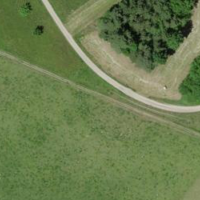
EUNIS habitat code: 52
Species observed at this site:
Erodium cicutarium